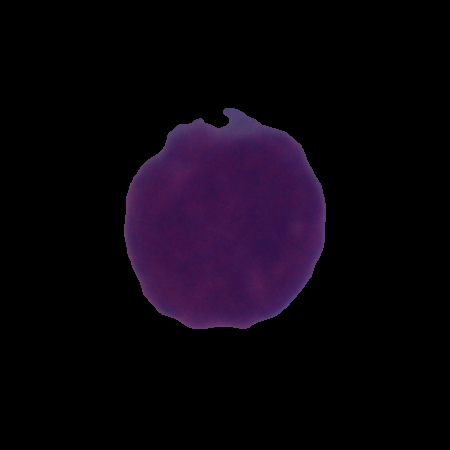
Label: cancer